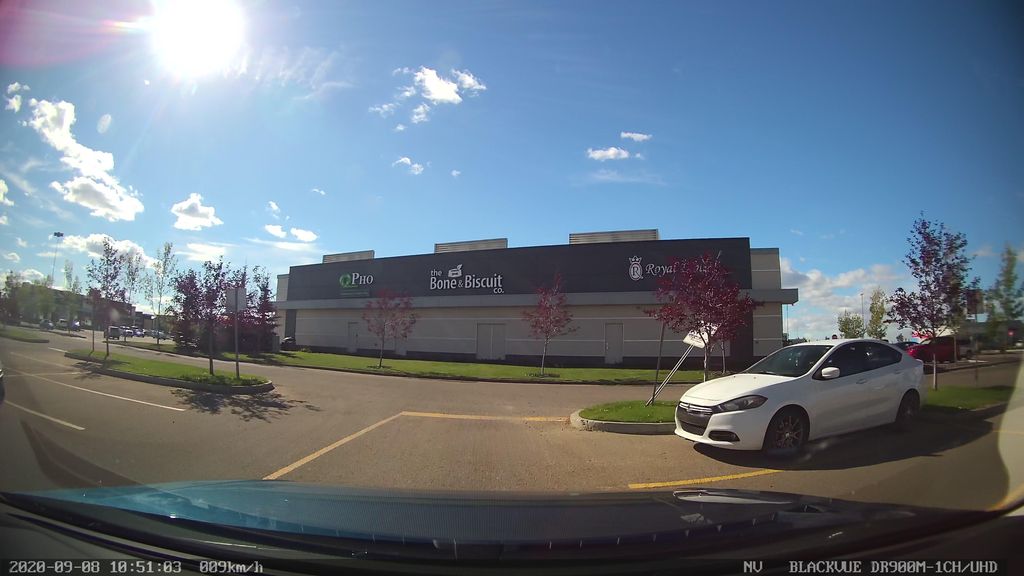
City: edmonton